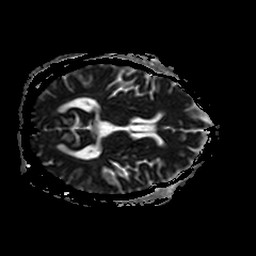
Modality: ADC
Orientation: axial
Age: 37
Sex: male
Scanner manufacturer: philips
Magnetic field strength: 3 T
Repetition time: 3.08 s
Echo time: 0.076 s